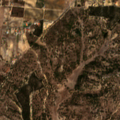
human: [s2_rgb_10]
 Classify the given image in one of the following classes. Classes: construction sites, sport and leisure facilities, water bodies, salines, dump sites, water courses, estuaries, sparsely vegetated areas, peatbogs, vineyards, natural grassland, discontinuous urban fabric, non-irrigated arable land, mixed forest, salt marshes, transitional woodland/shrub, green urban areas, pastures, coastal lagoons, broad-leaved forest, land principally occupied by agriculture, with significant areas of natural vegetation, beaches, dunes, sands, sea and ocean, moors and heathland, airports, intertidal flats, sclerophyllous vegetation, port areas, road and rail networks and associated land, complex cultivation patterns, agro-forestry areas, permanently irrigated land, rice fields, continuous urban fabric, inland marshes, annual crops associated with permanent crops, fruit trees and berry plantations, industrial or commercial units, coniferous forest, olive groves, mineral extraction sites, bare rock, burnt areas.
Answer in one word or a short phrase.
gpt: complex cultivation patterns, broad-leaved forest